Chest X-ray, AP view. Patient: 55 years old, sex F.
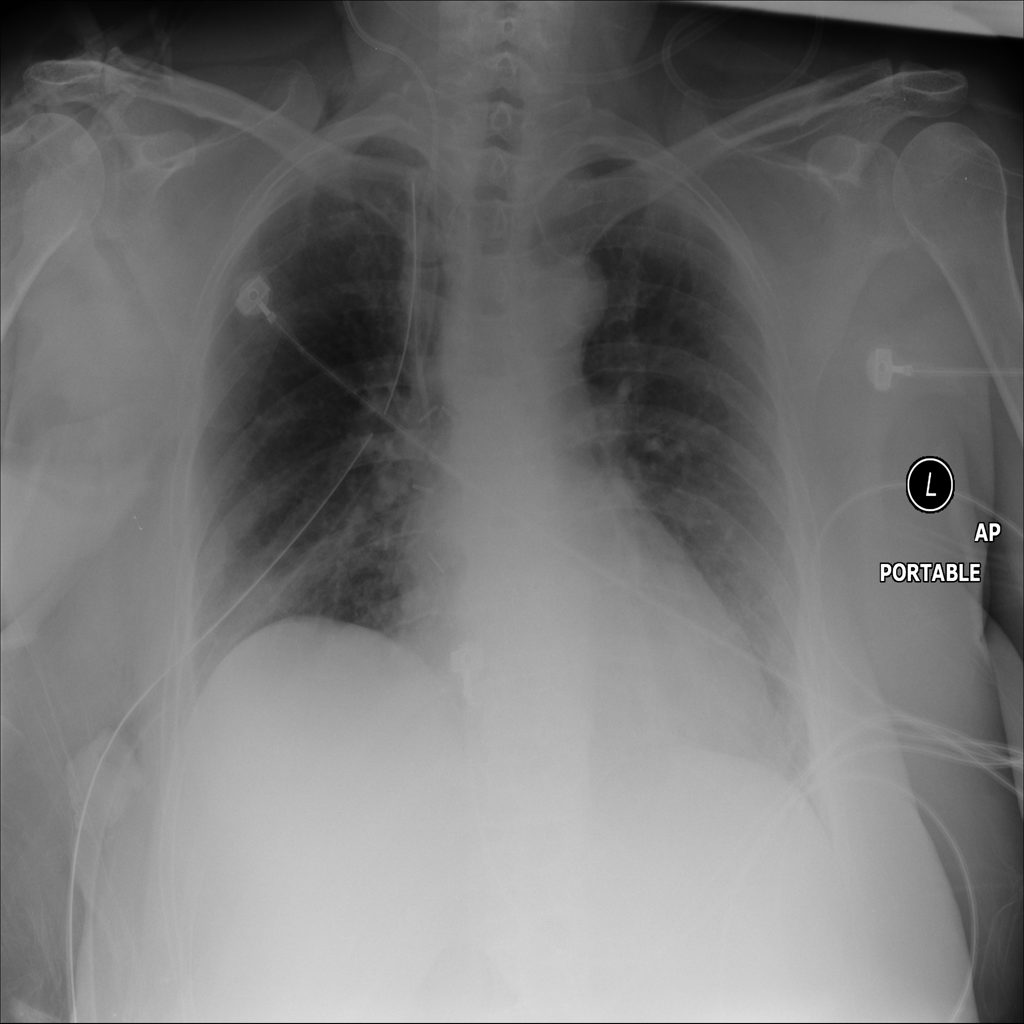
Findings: No Finding